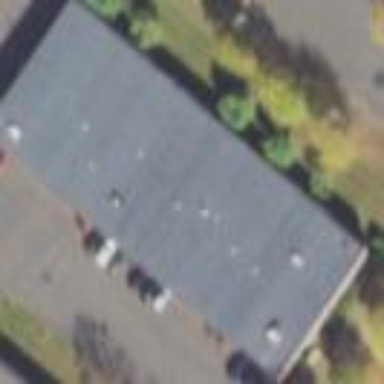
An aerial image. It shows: Warehouse.